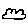
Label: cloud